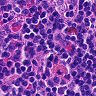
Metastatic tissue present: no